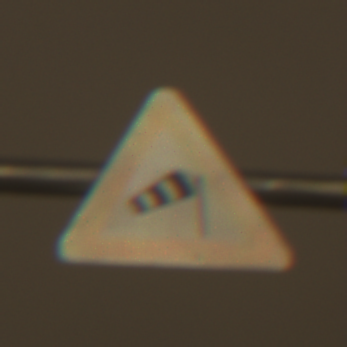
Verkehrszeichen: SeitenwindVonRechts
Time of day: Night
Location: Outdoor (Urban)
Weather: Overcast
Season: NotSpecified
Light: Artificial